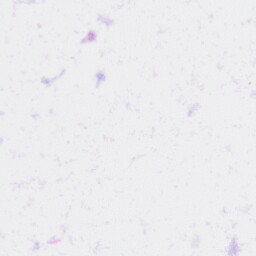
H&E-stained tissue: Liver